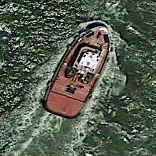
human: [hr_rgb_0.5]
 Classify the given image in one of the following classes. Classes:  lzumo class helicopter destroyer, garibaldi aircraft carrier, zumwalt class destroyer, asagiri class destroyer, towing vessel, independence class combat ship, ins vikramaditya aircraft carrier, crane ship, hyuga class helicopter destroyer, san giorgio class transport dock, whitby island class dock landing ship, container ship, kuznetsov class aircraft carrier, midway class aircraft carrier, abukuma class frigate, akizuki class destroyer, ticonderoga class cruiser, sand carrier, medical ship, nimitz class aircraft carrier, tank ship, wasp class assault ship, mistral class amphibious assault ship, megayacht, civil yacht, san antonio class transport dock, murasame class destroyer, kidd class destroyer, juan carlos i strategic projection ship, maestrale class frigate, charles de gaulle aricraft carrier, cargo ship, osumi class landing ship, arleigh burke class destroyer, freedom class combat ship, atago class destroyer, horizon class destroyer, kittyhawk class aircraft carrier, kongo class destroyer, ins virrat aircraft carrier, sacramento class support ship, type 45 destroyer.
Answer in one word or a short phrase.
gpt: Towing vessel